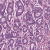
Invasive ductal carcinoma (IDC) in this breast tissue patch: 1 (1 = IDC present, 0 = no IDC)